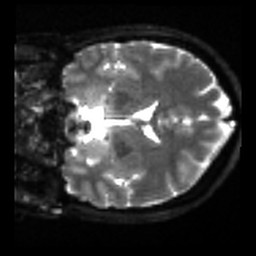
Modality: sbref
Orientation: coronal
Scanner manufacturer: siemens
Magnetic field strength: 3 T
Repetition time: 4 s
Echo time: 0.0594 s